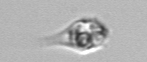
Label: Mesodinium